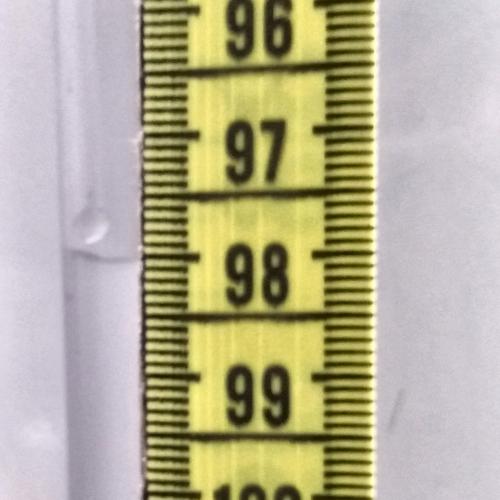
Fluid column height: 98.0 cm